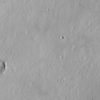
Label: not_dusty